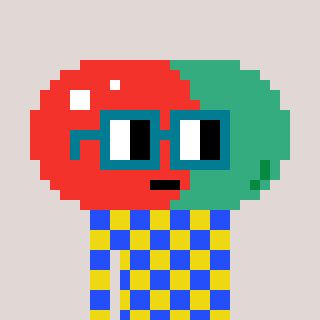
a pixel art character with square dark green glasses, a pill-shaped head and a yellow-colored body on a warm background